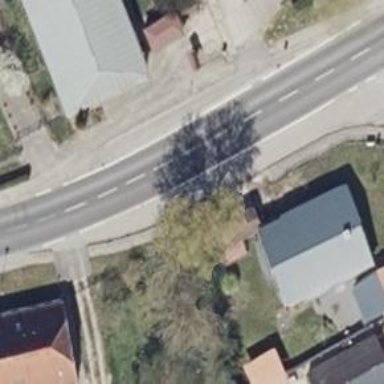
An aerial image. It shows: Asphalt road classified as primary highway.